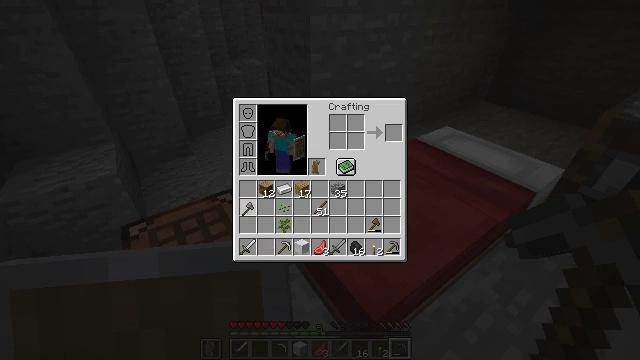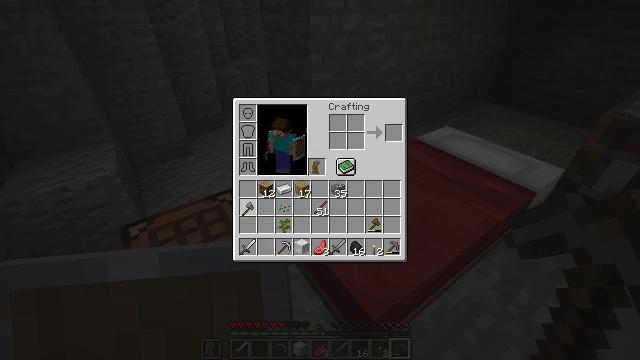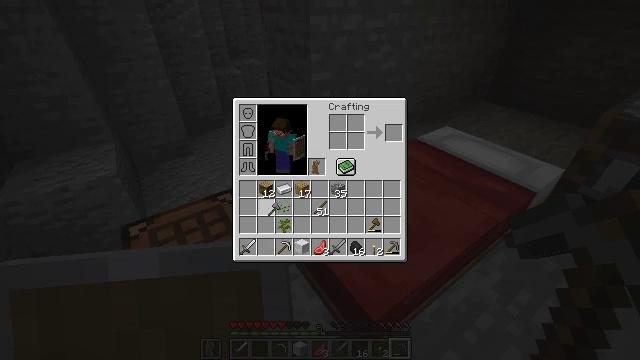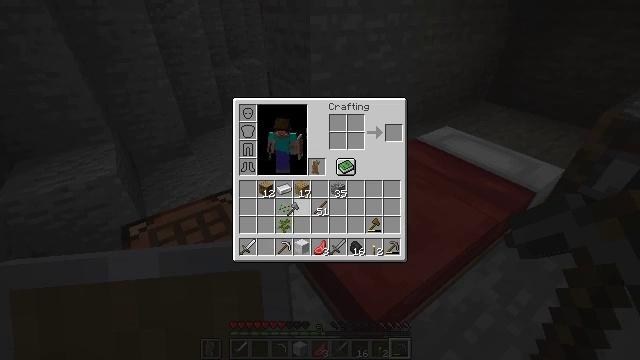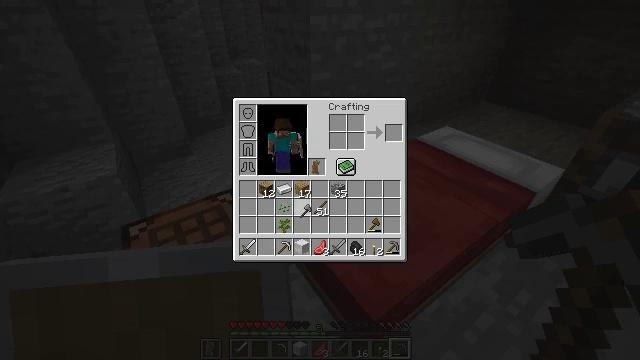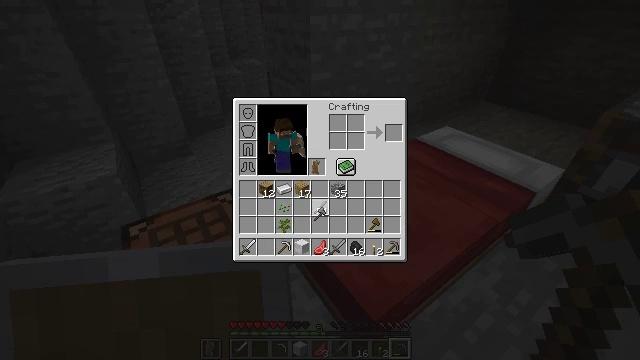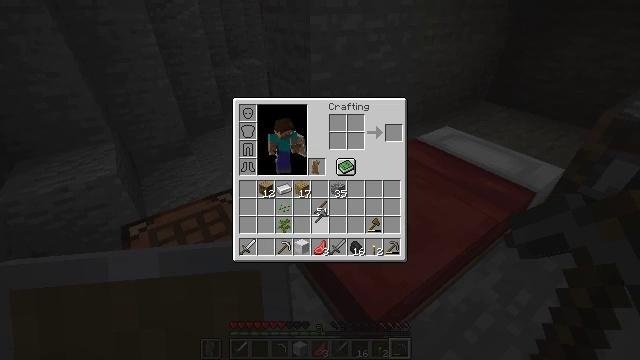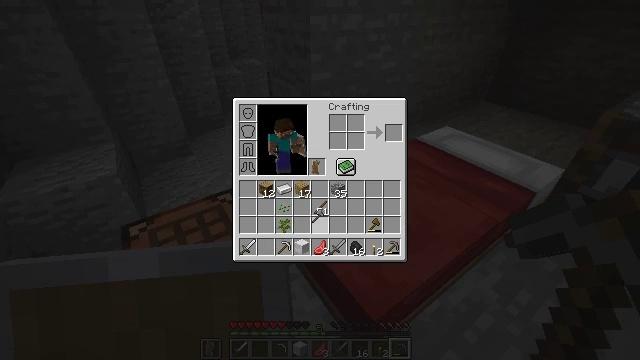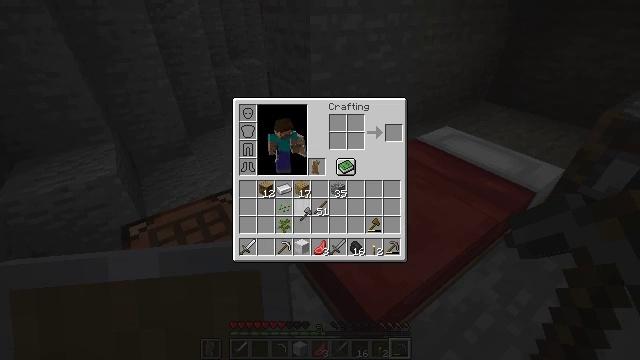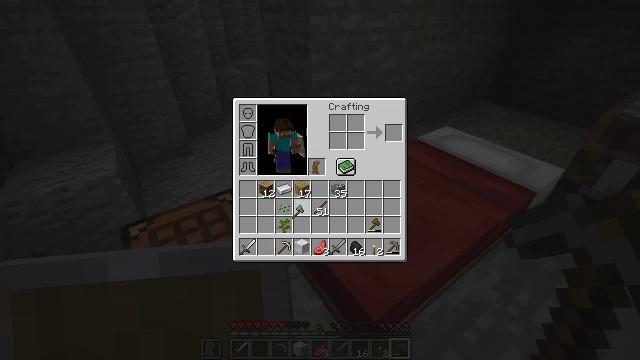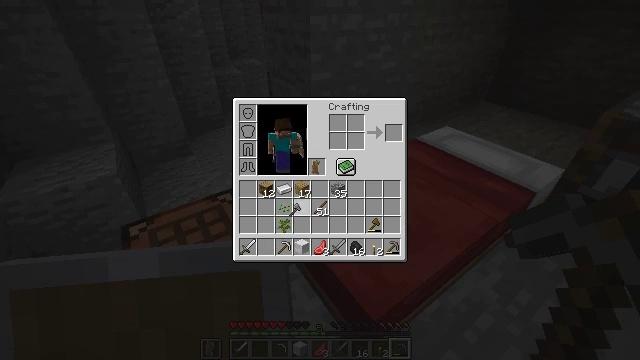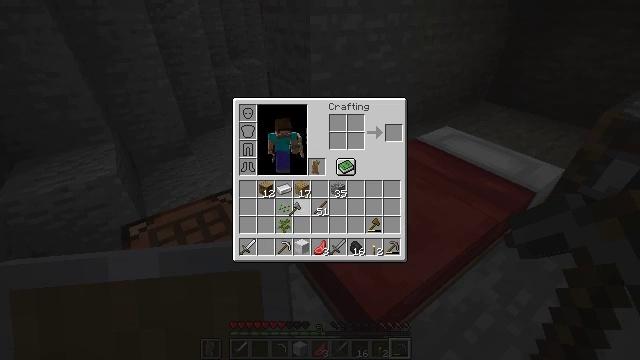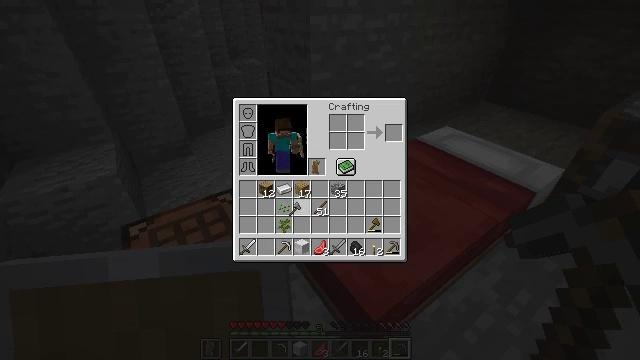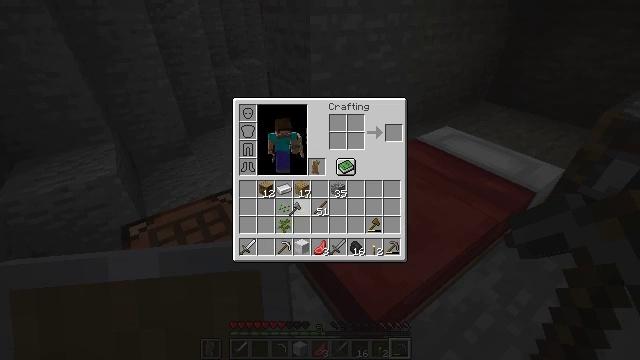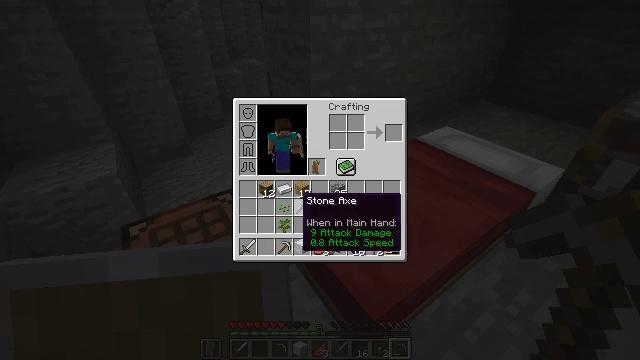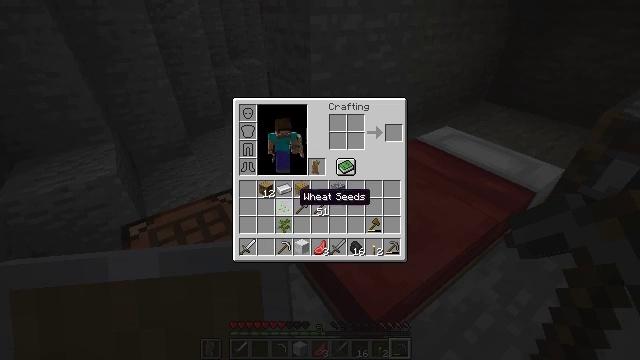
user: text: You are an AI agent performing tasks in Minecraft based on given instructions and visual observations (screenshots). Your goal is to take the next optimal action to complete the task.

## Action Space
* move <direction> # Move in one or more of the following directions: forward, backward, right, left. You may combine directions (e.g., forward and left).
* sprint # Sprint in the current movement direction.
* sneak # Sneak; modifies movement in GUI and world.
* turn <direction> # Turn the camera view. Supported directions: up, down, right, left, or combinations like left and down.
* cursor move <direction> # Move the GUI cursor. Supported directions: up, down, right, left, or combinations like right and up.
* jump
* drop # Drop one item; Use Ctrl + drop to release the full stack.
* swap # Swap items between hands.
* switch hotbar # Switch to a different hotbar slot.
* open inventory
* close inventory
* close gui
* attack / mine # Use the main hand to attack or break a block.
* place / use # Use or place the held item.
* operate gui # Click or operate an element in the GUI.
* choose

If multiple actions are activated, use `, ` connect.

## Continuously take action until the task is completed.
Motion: motion action
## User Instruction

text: Cook porkchop with the furnace.
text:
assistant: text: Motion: operate gui
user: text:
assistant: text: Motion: cursor move right, operate gui
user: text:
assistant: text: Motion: cursor move right
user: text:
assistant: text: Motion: cursor move right
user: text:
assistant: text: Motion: cursor move right
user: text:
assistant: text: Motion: no_op
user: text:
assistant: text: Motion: no_op
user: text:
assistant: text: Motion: cursor move left
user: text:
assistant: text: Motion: cursor move left
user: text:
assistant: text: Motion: no_op
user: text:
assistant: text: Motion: operate gui
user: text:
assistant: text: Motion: operate gui
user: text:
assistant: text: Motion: operate gui
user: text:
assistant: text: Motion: no_op
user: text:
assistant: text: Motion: no_op
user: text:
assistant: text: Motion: no_op
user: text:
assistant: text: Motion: cursor move left
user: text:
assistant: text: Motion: no_op
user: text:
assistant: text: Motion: cursor move left
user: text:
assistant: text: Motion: no_op
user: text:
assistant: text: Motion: operate gui
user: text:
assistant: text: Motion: operate gui
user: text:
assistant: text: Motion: operate gui
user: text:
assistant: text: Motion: cursor move left and down
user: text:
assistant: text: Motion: no_op
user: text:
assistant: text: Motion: no_op
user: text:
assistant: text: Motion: no_op
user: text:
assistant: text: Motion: operate gui
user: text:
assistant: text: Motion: operate gui
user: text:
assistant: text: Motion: cursor move right